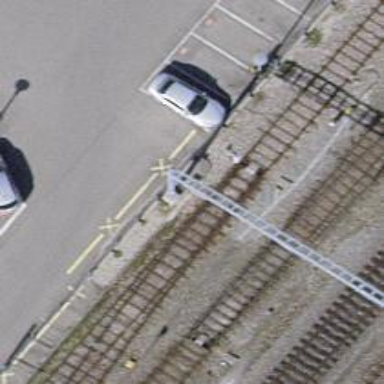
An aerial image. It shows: Railway switch.